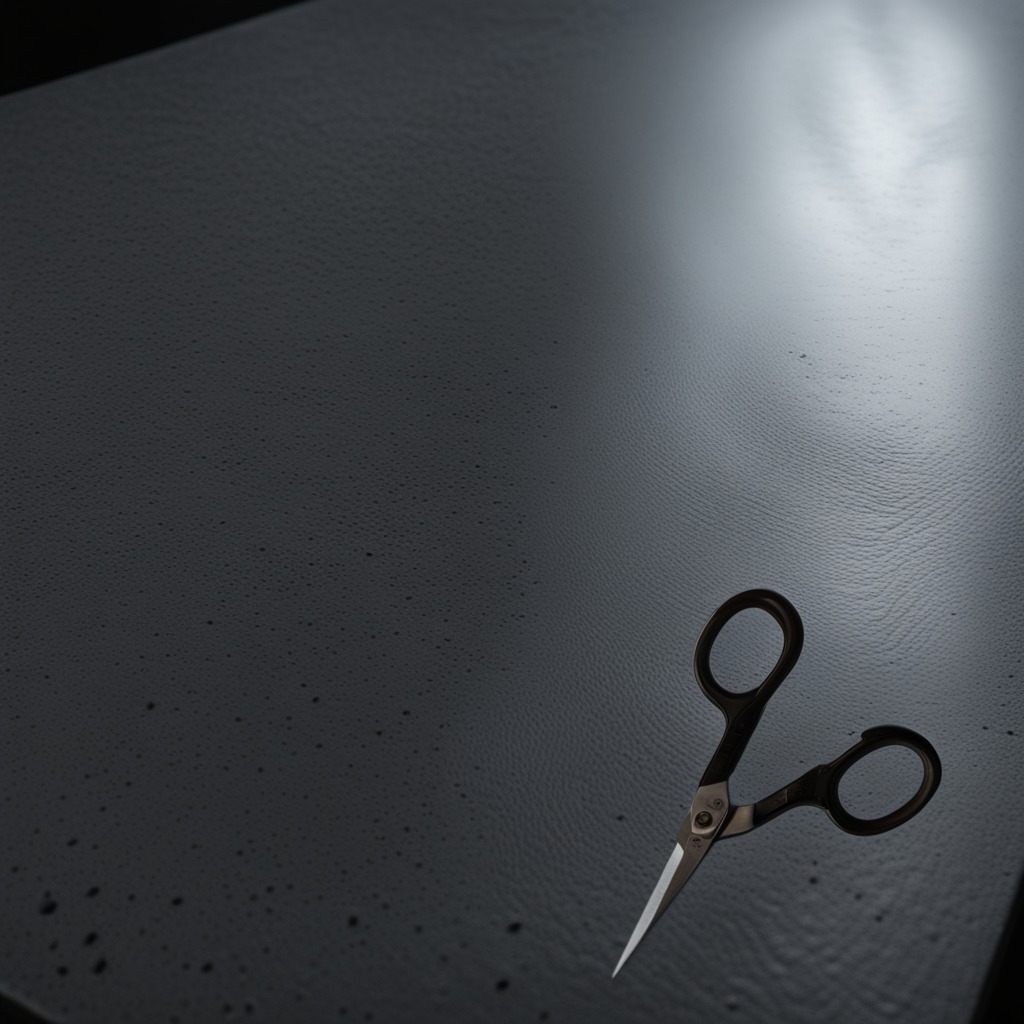
A scissor lies on the granite table inside a workshop at night.